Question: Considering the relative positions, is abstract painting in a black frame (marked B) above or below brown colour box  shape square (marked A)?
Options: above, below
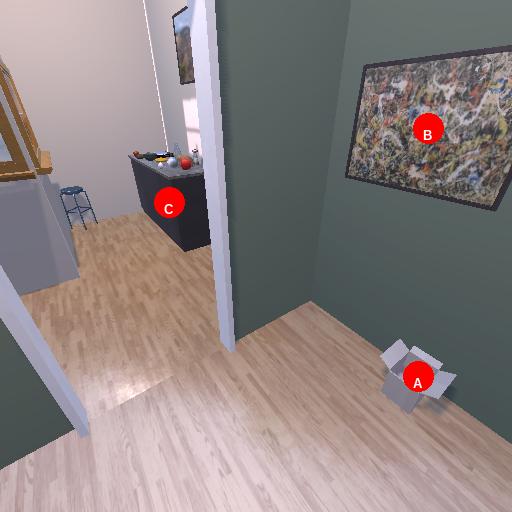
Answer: above